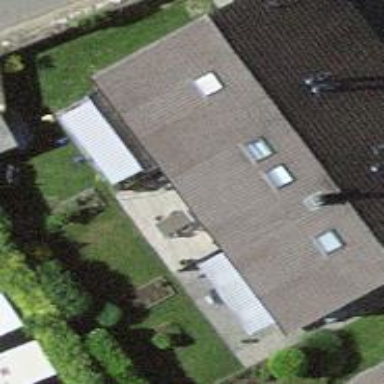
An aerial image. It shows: House with gabled roof oriented across.